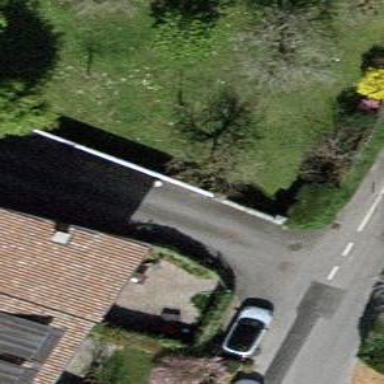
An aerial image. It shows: Driveway leading to service road.